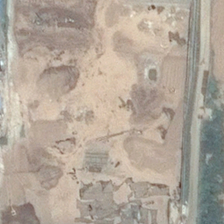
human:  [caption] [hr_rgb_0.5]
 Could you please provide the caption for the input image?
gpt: several buildings and some green plants are near a piece of bareland .

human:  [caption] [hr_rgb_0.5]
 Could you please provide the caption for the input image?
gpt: several buildings and some green plants are near a piece of bareland .

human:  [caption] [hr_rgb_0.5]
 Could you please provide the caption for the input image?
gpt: several buildings and some green plants are near a piece of bareland .

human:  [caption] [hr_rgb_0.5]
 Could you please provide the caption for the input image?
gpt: several buildings and some green plants are near a piece of bareland .

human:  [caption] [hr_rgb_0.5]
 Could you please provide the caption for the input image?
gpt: several buildings and some green plants are near a piece of bareland .